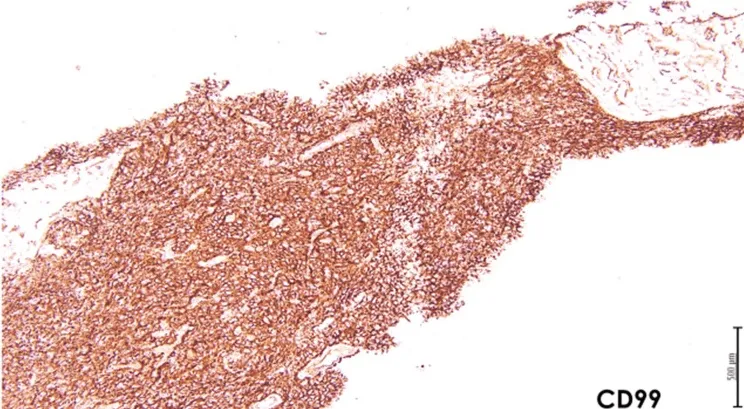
CD99 immunohistochemical stain (4x) shows strong diffuse membranous positivity in the tumor cells.
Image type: pathology (immunostaining)